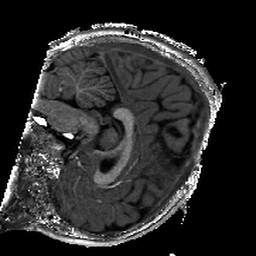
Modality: T1w
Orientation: sagittal
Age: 7
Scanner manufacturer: siemens
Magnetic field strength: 3 T
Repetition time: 2.4 s
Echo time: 0.00224 s